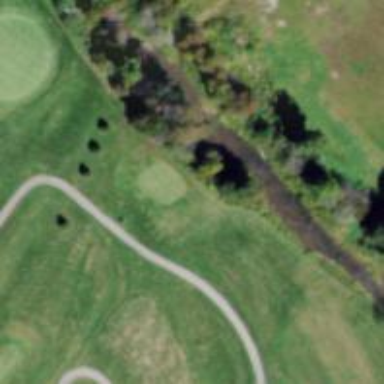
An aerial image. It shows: Golf tee.